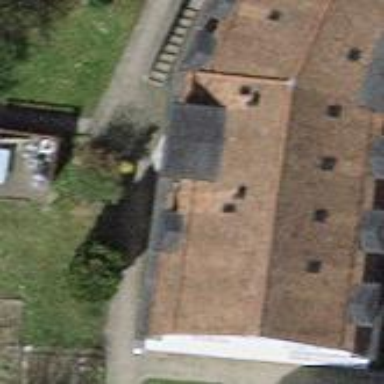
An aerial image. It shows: Apartments building with gambrel-shaped roof.